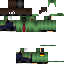
A female human skin with medium skin, wearing brown long hair dressed in a green hoodie and black pants, featuring a closed mouth.